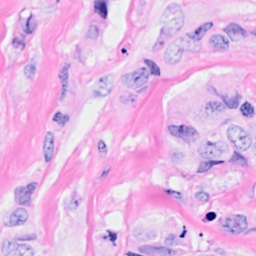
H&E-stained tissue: Breast